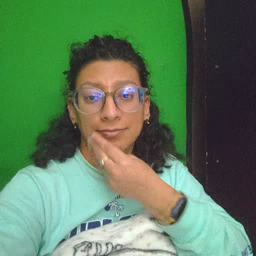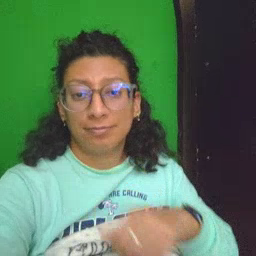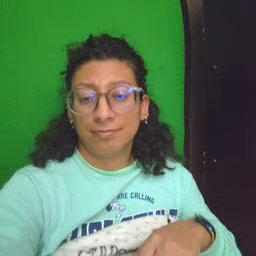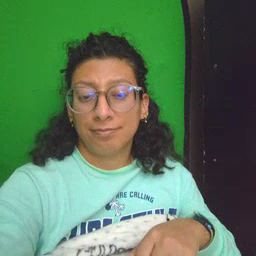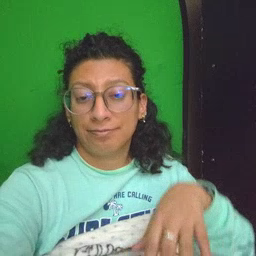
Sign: find